Interaction volume radius: 5 \u00c5
Interaction volume height: 30 \u00c5
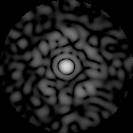
Disorder parameter: 0.8243